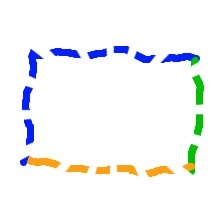
Shape: rectangle